Question: Have you seen this?
I have a little utility application (for easy load / test xml generation from CDS and/or DBGo), and I had put some buttons (the poorest button of all, TButton) to trigger some actions.
I never paid attention to appearance, because I'm the only one that uses it. So today I added a new button, and they appeared different from the others in designer - but not when running. It's just an copy and paste process (change the button name, caption and event - the rest is equal to the origin).
When I looked the other buttons have an grey gradient and round corners, the button I copied and pasted not (just a bare rectangle). When running all buttons where just bare rectangles.
So I discovered that on designer, W7 and delphi are applying themes. On running, they are obeying the 'Project/Options/Application/Enable runtime themes' flag.
This is annoying. There's a way to make Delphi doing that obeying the project options flag on forms designer?
(Or even manually if is not possible to automate that)?
EDIT:

The toolbars on the form are from CNWizards ;-)
EDIT II:
Apart of disabling themes for the IDE executable, all buttons get themed equally if the form (or project) is reloaded. .
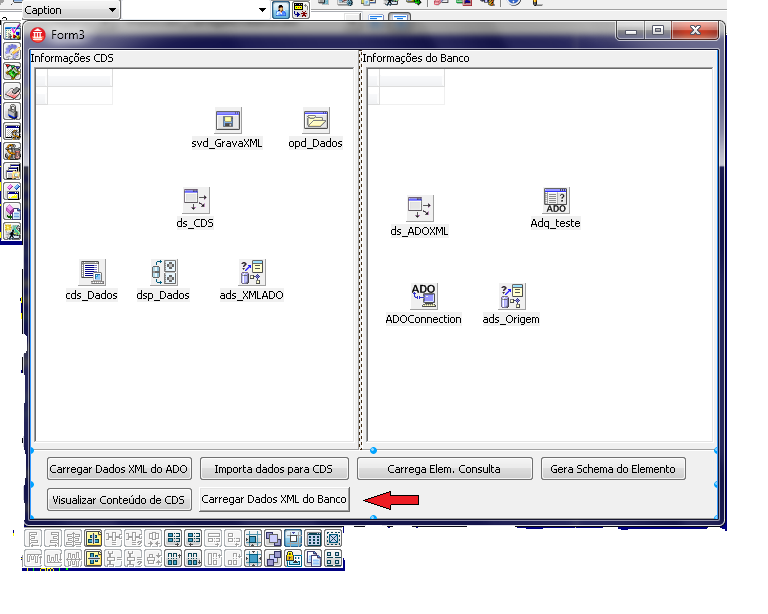
Answer: If you want to enable/disable themes in the IDE, then open the properties of 'bds.exe', select the 'Compatibility' tab, and make sure that the 'Disable visual themes' checkbox is unchecked/checked.
Programs that you run from the IDE will inherit the compatibility settings of the IDE.